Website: crate-barrel
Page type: receipt
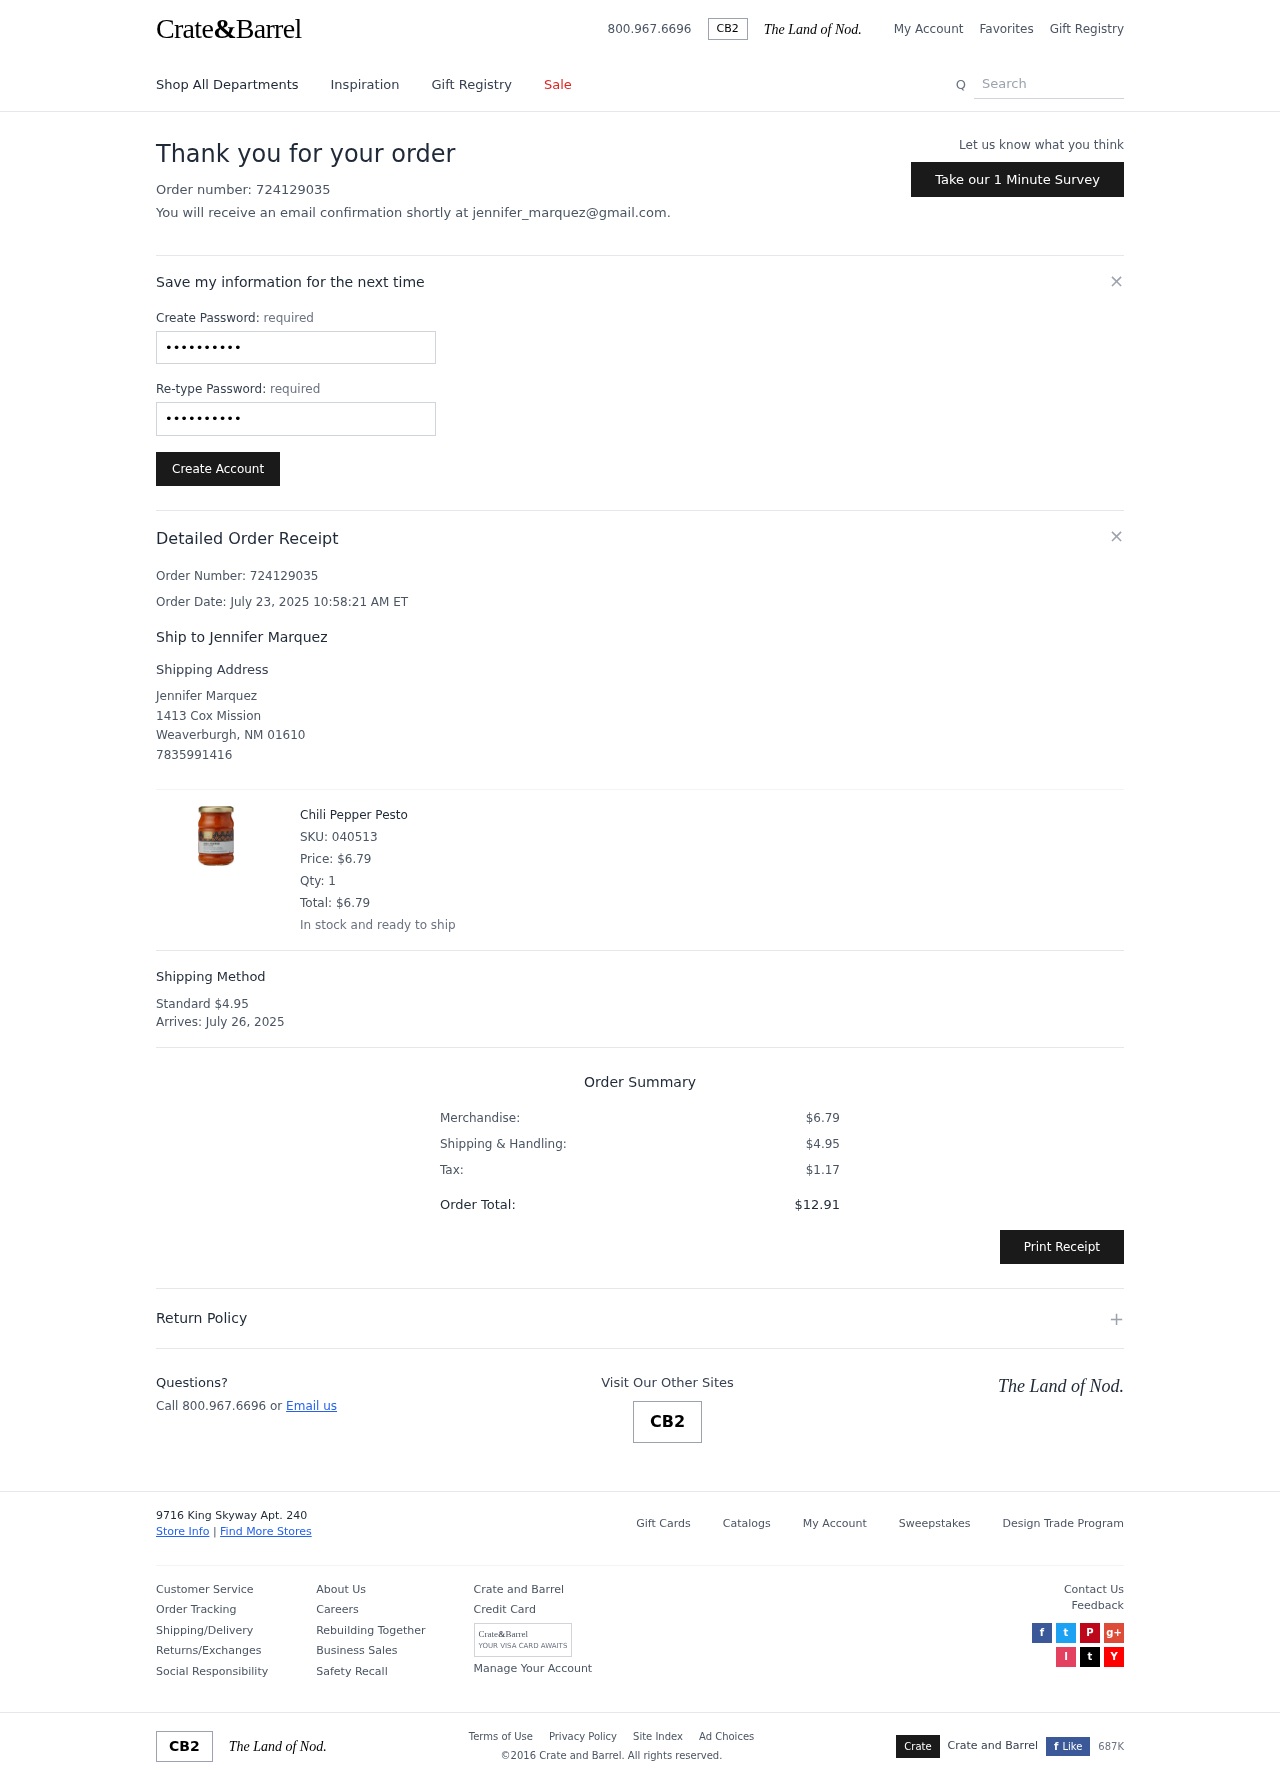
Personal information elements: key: PII_CITY
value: Weaverburgh
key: PII_EMAIL
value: jennifer_marquez@gmail.com
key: PII_FULLNAME
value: Jennifer Marquez
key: PII_FULLNAME
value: Ship to Jennifer Marquez
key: PII_PHONE
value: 7835991416
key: PII_POSTCODE
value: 01610
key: PII_STATE_ABBR
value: NM
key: PII_STREET
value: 1413 Cox Mission
Product elements: key: PRODUCT1_NAME
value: Chili Pepper Pesto
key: PRODUCT1_PRICE
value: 6.79
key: PRODUCT1_QUANTITY
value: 1
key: PRODUCT1_SKU
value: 040513
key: PRODUCT1_TOTAL
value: $6.79
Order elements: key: ORDER_ID
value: Order Number: 724129035
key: ORDER_ID
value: Order number: 724129035
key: ORDER_DATE
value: Order Date: July 23, 2025 10:58:21 AM ET
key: ORDER_SHIPPING_COST
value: $4.95
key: ORDER_DELIVERY_DATE
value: July 26, 2025
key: ORDER_SUBTOTAL
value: $6.79
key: ORDER_TAX
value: $1.17
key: ORDER_TOTAL
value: $12.91
Search elements: key: HEADER_SEARCH
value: Search